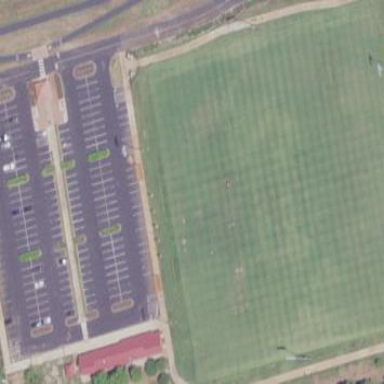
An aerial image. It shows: Pitch for American football and soccer on leisure land.